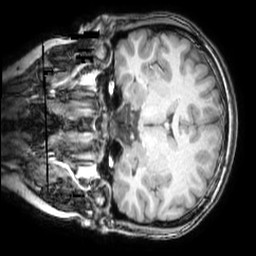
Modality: T1w
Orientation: coronal
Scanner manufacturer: philips
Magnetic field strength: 3 T
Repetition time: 0.008066 s
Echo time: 0.003693 s